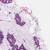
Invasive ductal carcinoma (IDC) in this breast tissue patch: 1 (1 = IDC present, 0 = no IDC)